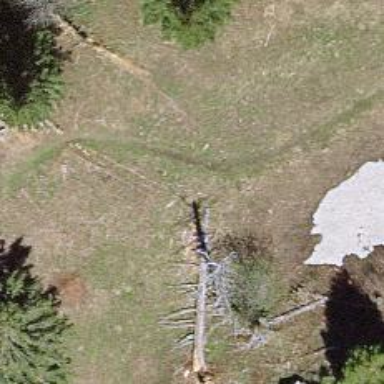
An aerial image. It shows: Grassy path with tracktype grade of 5.